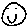
Label: smiley face